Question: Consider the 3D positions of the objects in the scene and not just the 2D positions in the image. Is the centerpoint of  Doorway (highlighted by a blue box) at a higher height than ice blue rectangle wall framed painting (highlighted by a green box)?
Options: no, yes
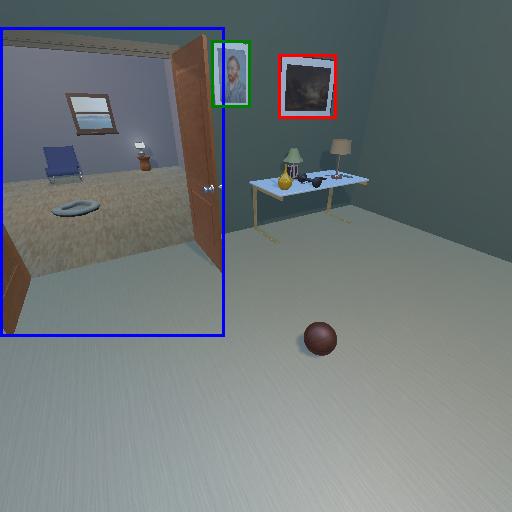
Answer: no